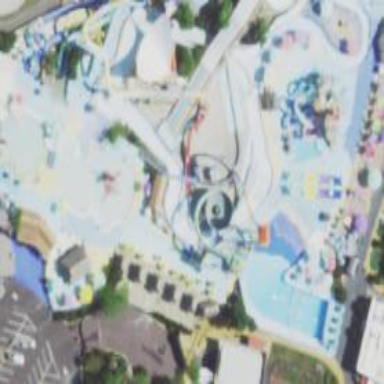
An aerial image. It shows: Water slide attraction.